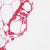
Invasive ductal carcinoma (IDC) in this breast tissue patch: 0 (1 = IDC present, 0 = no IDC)